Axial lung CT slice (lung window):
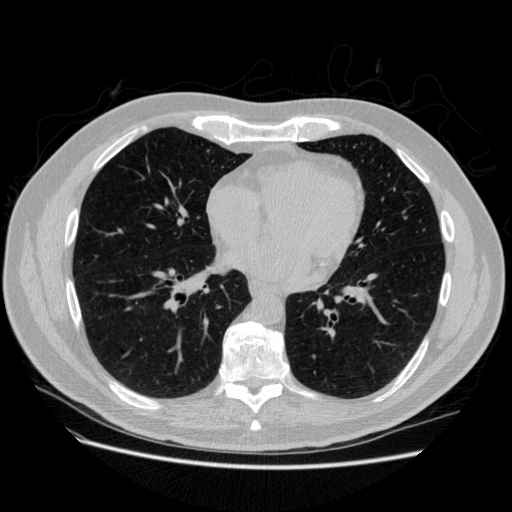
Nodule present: no